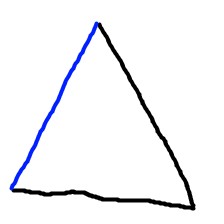
Shape: triangle